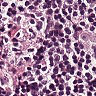
Metastatic tissue present: yes